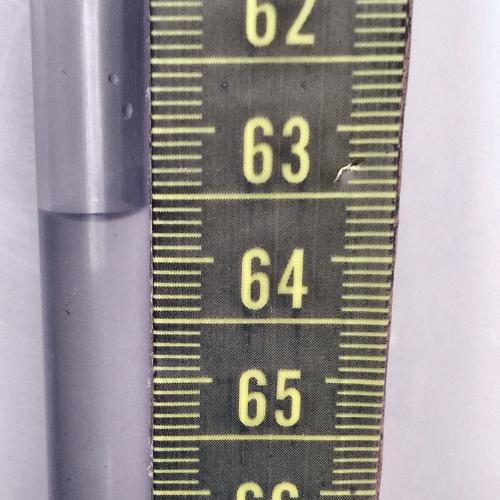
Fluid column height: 63.6 cm